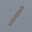
Label: 1